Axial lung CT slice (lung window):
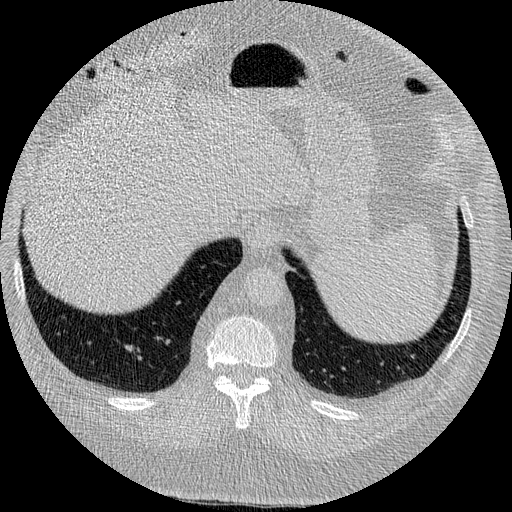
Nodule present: no